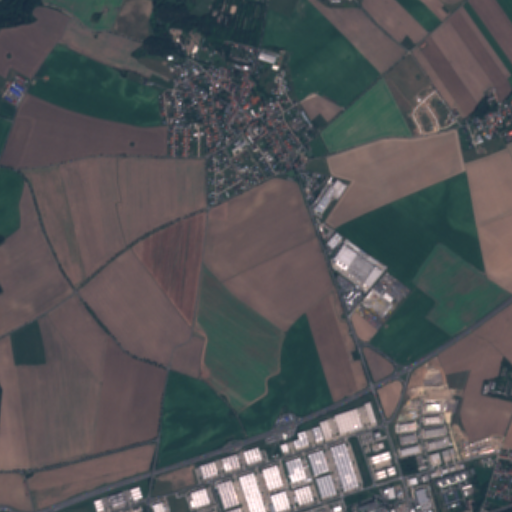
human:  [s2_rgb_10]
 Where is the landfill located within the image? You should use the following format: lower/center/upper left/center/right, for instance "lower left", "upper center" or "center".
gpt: The landfill is located in the upper left of the image.
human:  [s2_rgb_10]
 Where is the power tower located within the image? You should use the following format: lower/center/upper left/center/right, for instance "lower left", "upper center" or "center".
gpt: The power tower is located in the upper right of the image.
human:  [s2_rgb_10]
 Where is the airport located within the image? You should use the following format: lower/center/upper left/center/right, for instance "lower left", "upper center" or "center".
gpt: There is no airport in the image.